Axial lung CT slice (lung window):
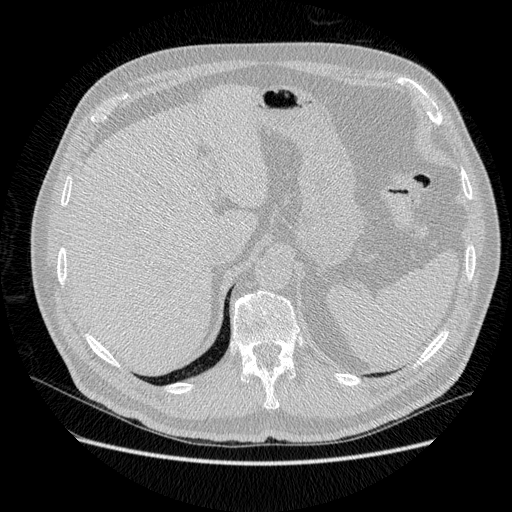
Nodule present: no